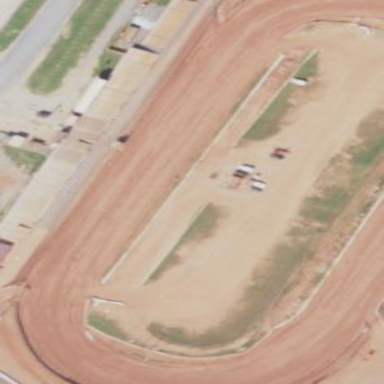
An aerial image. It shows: Dirt raceway for motor sports.